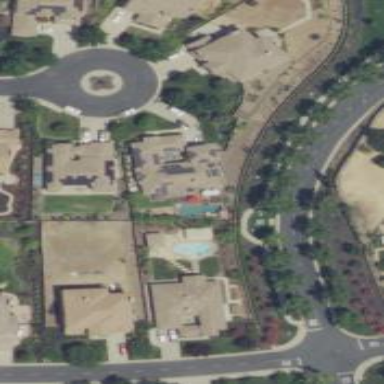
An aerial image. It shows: Outdoor swimming pool set in the ground.